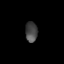
Tissue: prostate
Cell type: T cells
Senescence score: 0.7502
Nuclear area (px): 238
Mean DAPI intensity: 71.626